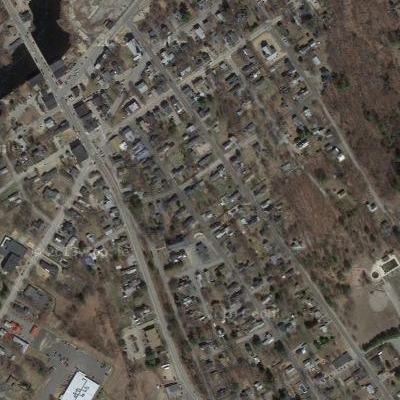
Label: fResident